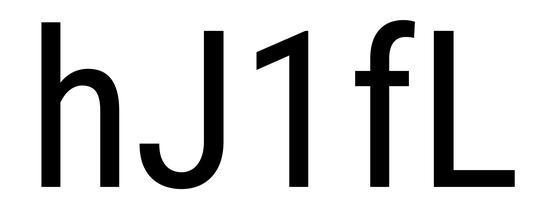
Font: Roboto_Condensed_Regular